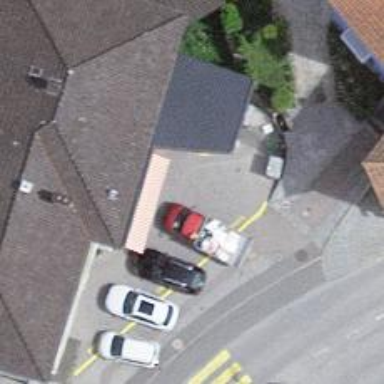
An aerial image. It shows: Post office.